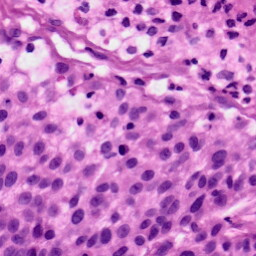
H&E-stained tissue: Skin